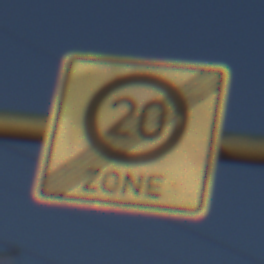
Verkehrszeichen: EndeZone20
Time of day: SunriseSunset
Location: Outdoor (Nature)
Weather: Clear
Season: NotSpecified
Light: Natural